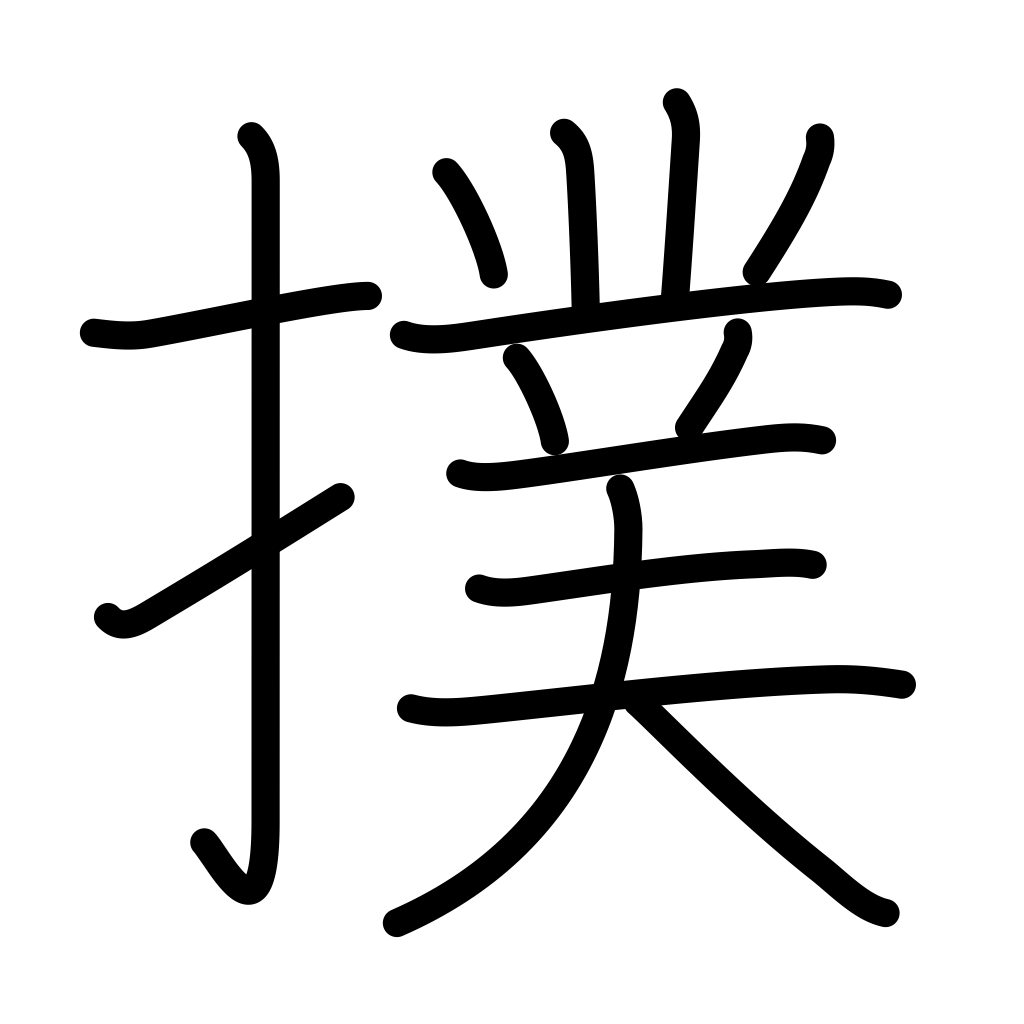
Meaning: slap, strike, hit, beat, tell, speak